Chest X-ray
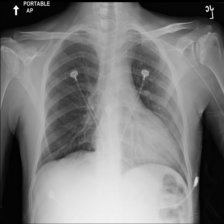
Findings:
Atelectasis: negative
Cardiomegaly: negative
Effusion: negative
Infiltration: negative
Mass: negative
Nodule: negative
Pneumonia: negative
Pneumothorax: negative
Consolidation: negative
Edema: negative
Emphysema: negative
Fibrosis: negative
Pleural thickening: negative
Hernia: negative